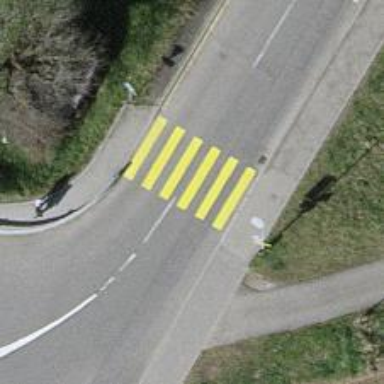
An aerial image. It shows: Uncontrolled zebra crossing on the road.